Chest X-ray:
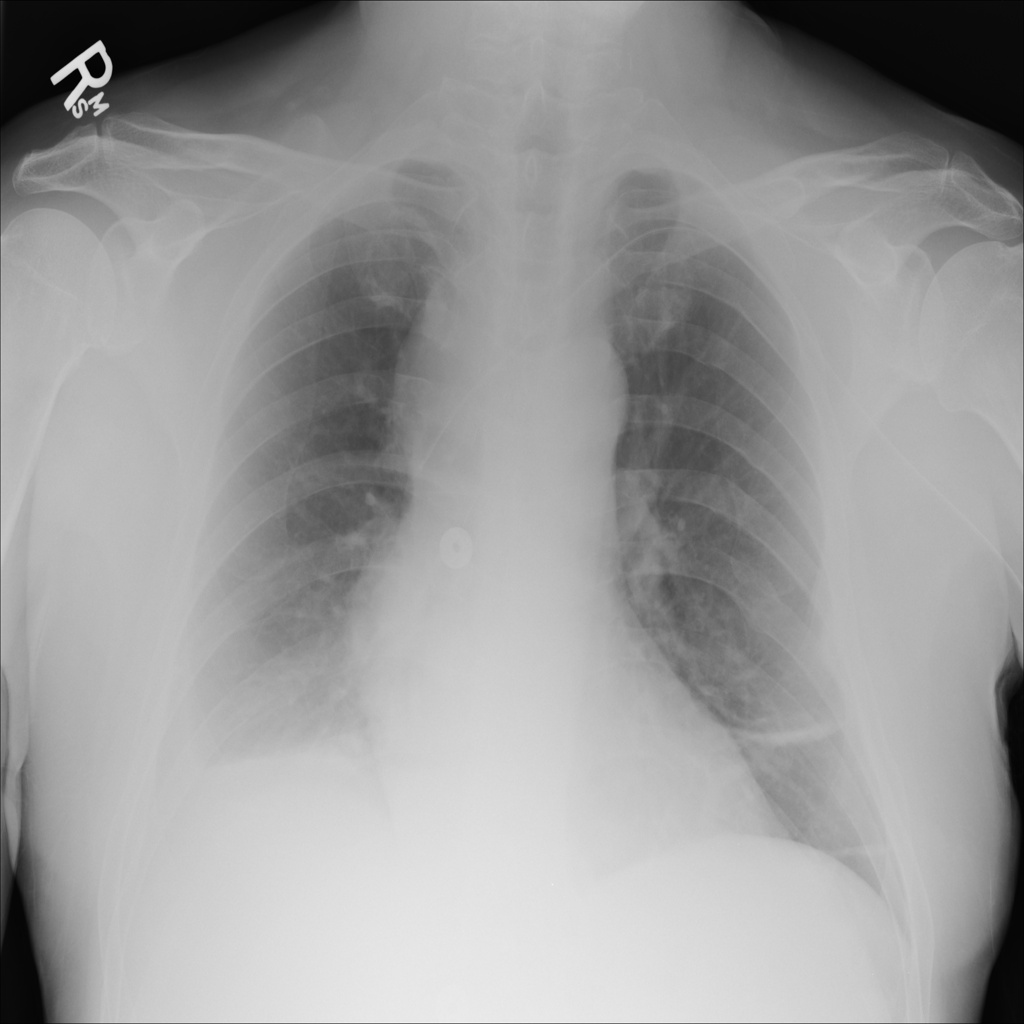
Findings: Atelectasis, Consolidation, Effusion, Fracture
No abnormal finding: no